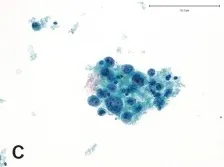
Peritoneal washing cytology (PWC) with Papanicolaou stain (C) detects cells with malignant features such as nuclear displacement, irregular nuclear membranes, small and eccentric nucleoli (40x).
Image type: pathology (papanicolaou)